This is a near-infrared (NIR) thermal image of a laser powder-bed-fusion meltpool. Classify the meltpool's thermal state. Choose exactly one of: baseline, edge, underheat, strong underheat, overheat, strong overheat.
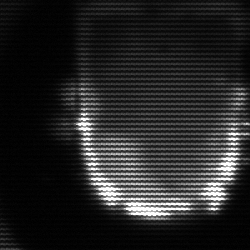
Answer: baseline